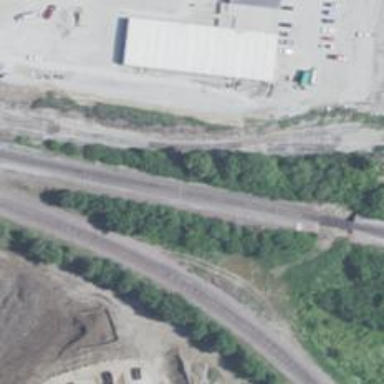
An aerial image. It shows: Railway tracks on embankment.